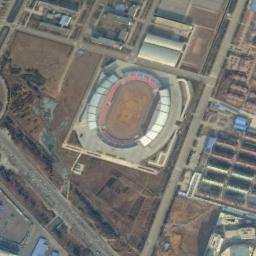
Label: stadium